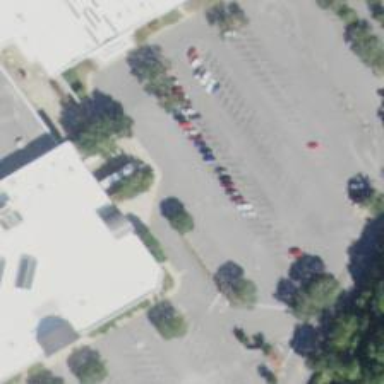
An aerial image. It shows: Parking space.